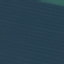
Land use / land cover class: AnnualCrop